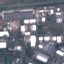
Land use / land cover: Industrial